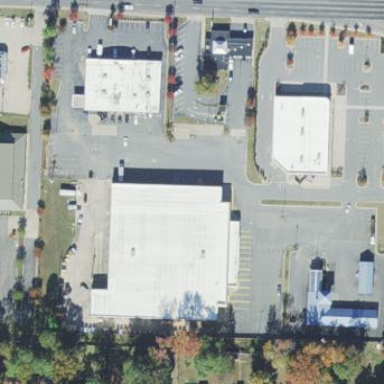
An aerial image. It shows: Retail area.